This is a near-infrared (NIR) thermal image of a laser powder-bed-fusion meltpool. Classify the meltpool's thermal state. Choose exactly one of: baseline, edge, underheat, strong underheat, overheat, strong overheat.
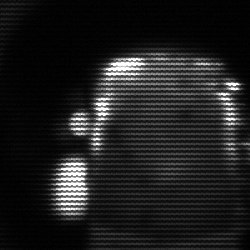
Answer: baseline